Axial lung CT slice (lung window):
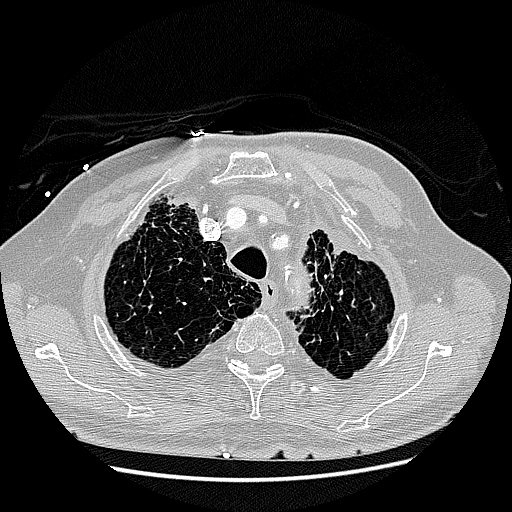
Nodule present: no